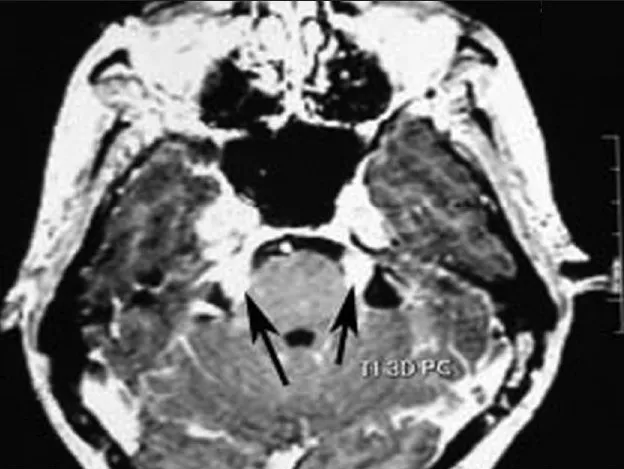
T1-weighted post-contrast images showing thickened and enhancing trigeminal nerves bilaterally as shown by arrows.
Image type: radiology (mri)